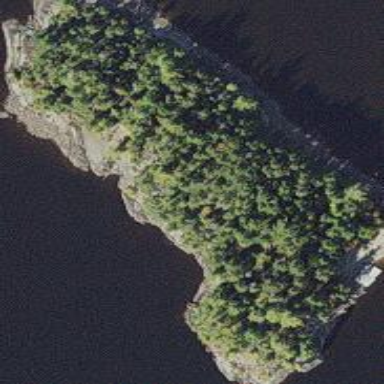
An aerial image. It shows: Islet.